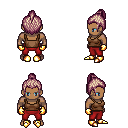
a pixel art fantasy rpg character, male body template, human, dark skin, brown pirate shirt, red pants, white blonde short topknot hairstyle, gold gloves, gold boots, four views (front, back, left, right), 2x2 character sprite sheet, small pixel art, hard edges, no anti-aliasing